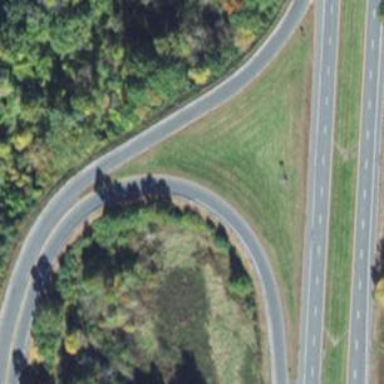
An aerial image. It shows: Primary link highway.